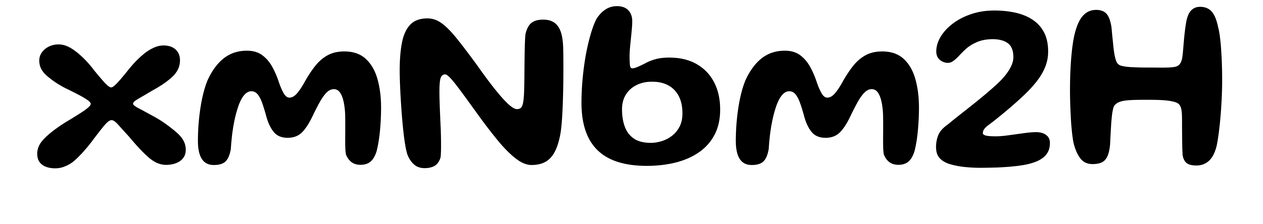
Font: Gluten_Medium